Chest X-ray:
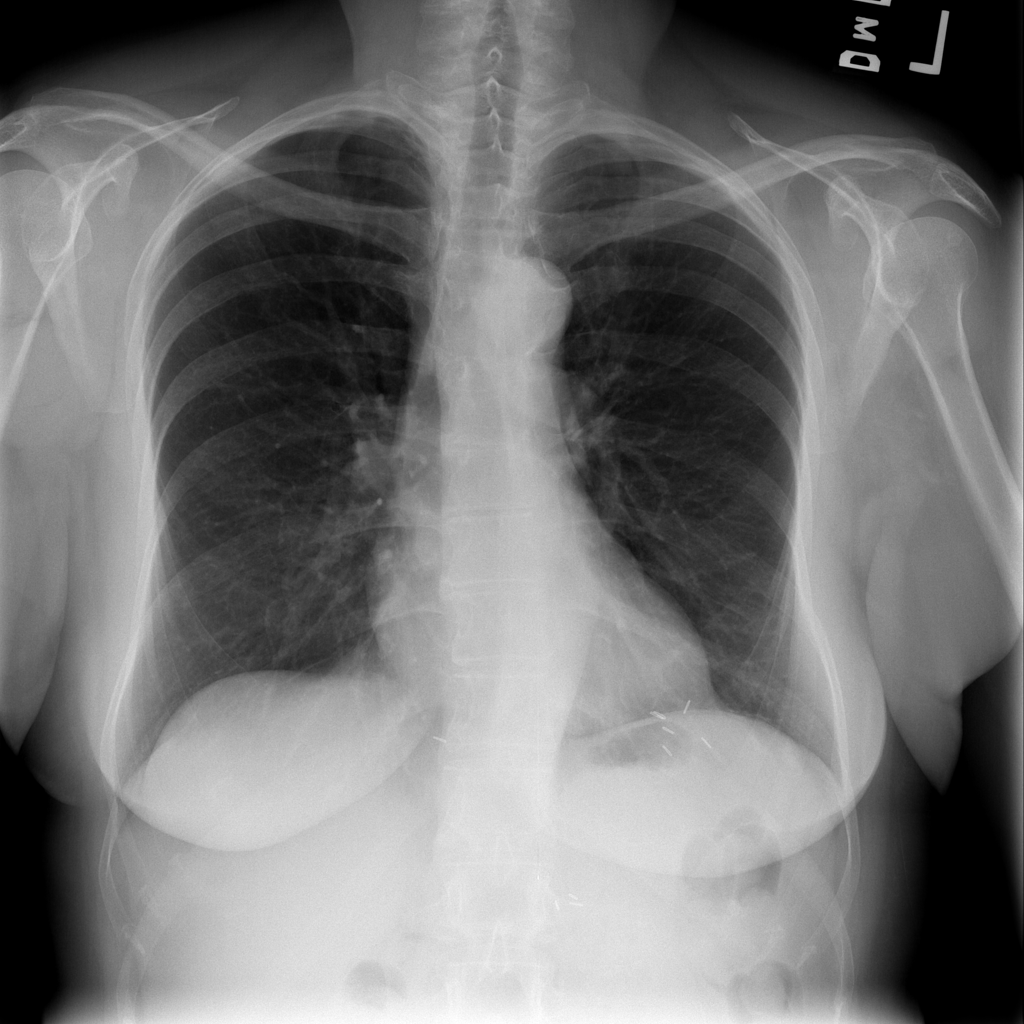
No abnormal finding: yes